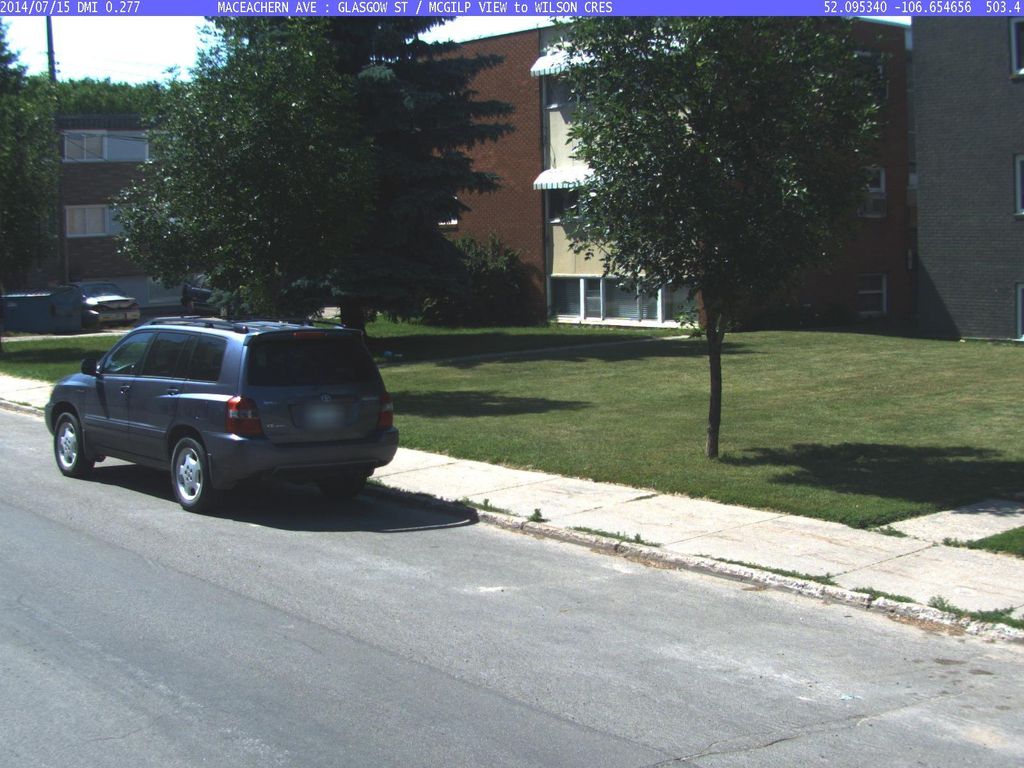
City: saskatoon